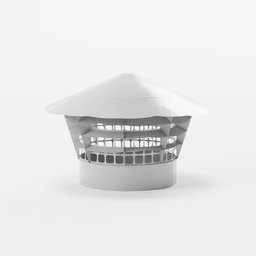
Label: tools